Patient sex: F
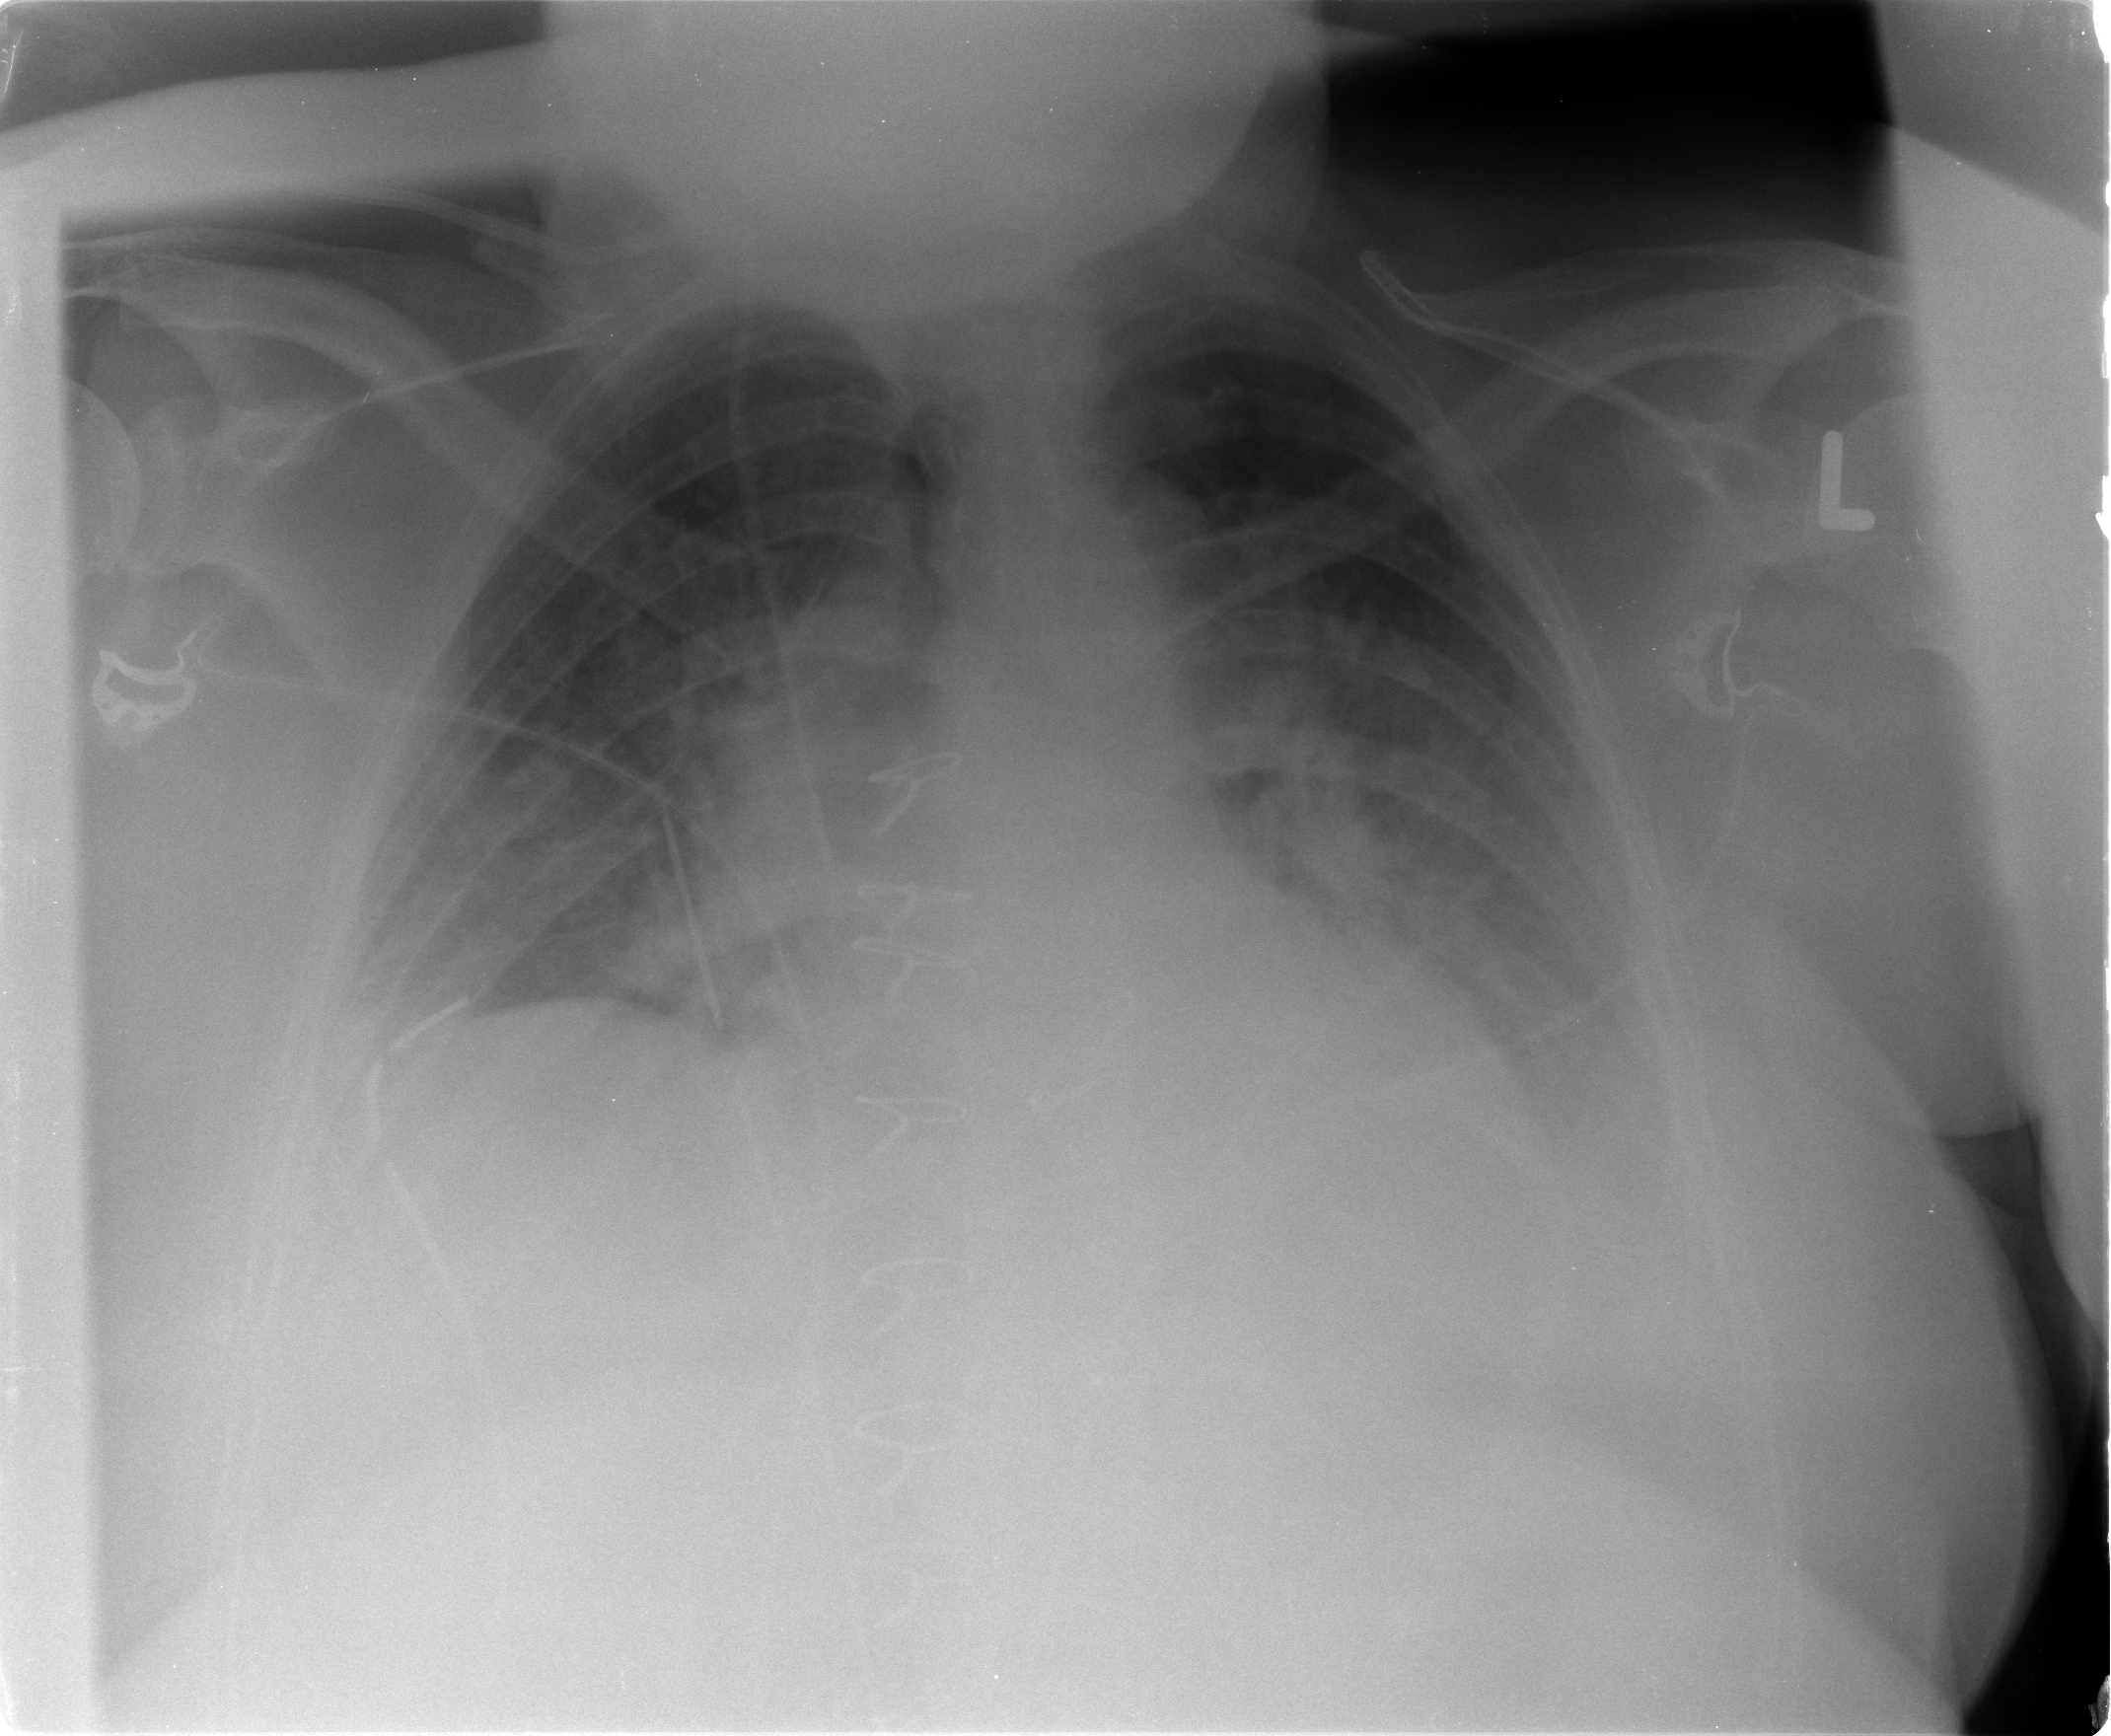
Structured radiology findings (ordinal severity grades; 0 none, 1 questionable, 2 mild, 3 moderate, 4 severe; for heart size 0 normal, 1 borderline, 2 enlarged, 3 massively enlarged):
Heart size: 1
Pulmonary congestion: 2
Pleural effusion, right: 1
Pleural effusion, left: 2
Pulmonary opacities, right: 1
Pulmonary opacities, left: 1
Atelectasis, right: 1
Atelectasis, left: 1